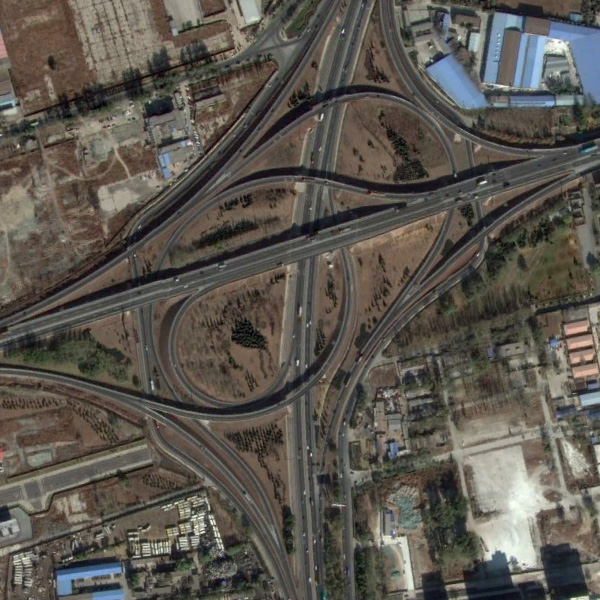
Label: Viaduct